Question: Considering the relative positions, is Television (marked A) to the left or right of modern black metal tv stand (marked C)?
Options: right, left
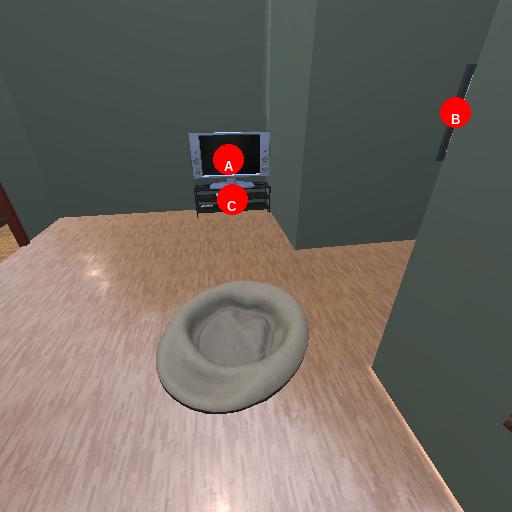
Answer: right